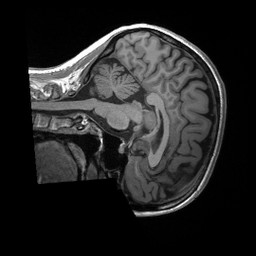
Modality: T1w
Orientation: sagittal
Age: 32
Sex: female
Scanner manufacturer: siemens
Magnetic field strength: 3 T
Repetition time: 2.4 s
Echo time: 0.00224 s